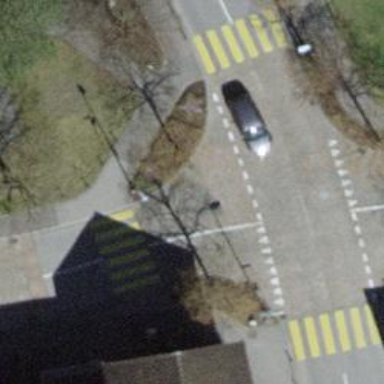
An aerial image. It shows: Marked road crossing with visible crossing markings.